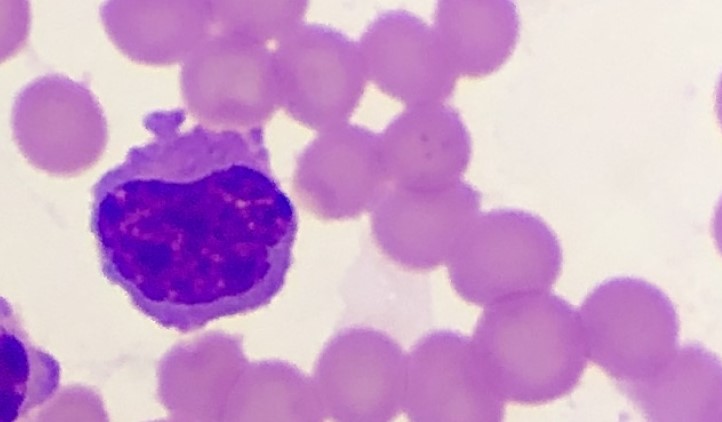
White blood cell type: Eosinophil